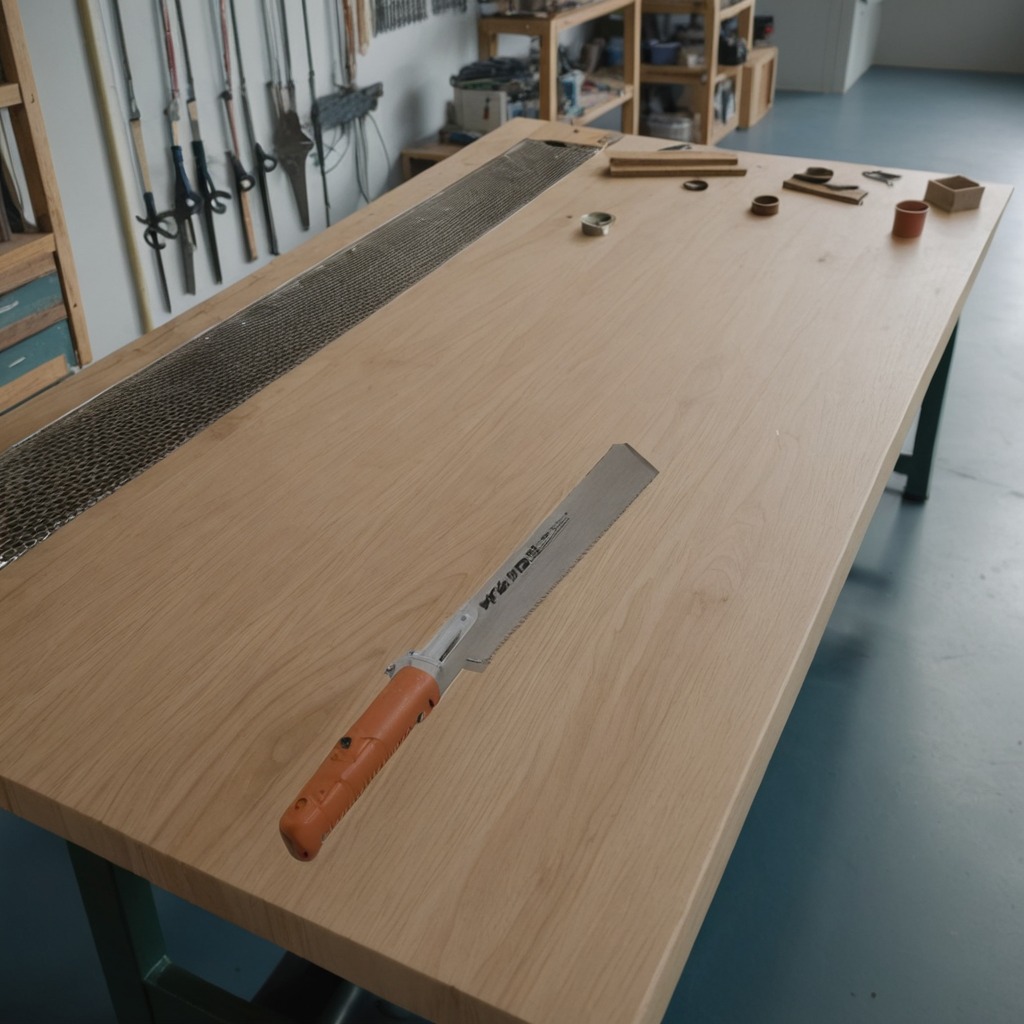
A handheld metal saw lies on the workbench inside a coastal fishing gear workshop.